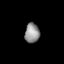
Tissue: lung
Cell type: Myeloid cells
Senescence score: 0.2072
Nuclear area (px): 285
Mean DAPI intensity: 143.333